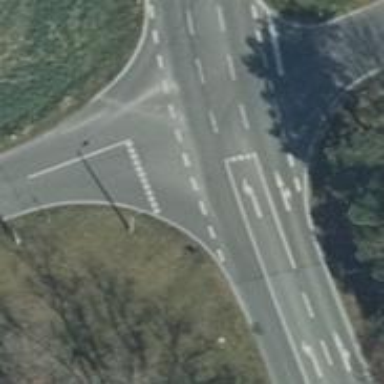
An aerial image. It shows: Tertiary road with asphalt surface.